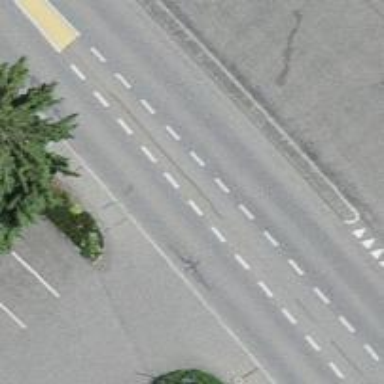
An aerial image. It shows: Road serving as parking aisle.